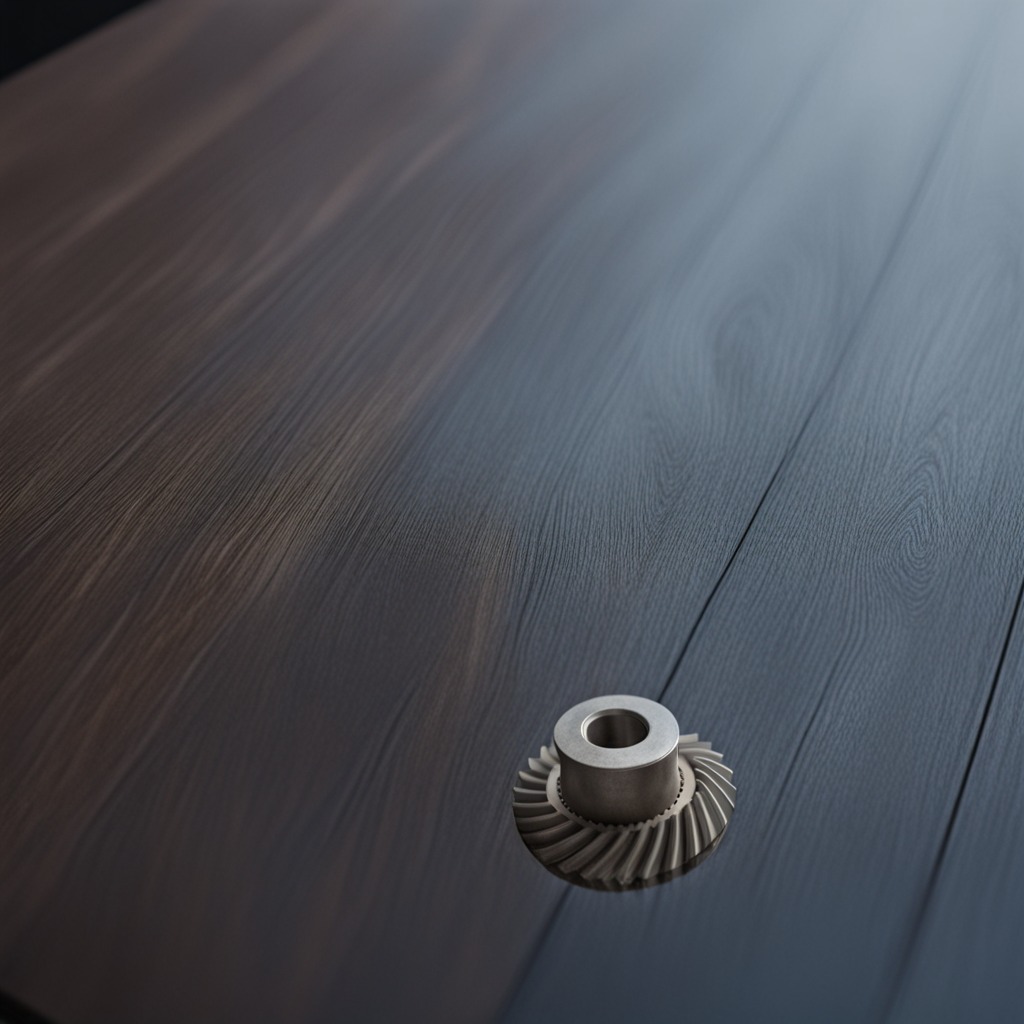
A steel gear with teeth is lying on the table.